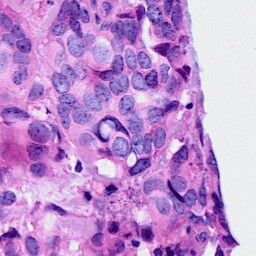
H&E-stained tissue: Breast